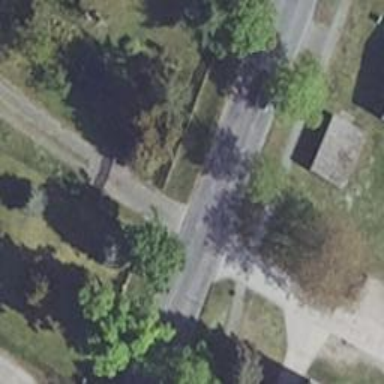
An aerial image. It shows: Secondary road.